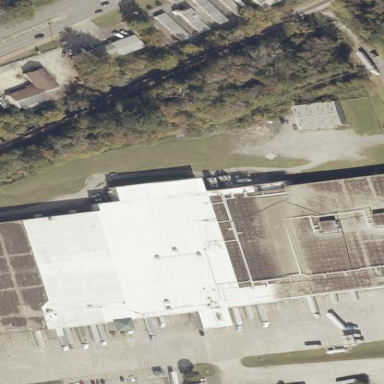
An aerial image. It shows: Commercial building.